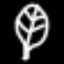
Label: leaf